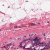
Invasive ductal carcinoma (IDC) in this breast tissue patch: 0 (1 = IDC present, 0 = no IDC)